Question: I'm working on a ECDH key-exchange implementation at the moment. I am using the P-384 curve for that. Other curves would be possible too, but I think the implementations should be quite similar.
Client (Javascript) and Server(Java) want to find a shared secret and therefore
1) The server creates a public and a private key.
2) The server sends the the public key to the client.
: The public key is long.
3) The client creates private and public key.
: public key is and the private key has 48 bytes.
4) The client tries to calculate the shared secret. However,I get a "Bad argument" error.
On the client-side i use Google-Closure-Library with the e2e package. ( <URL>
For implementation i had a look in the ecdh.js and the ecdh_test.html files.
My implementation on client side looks like that:
'''
var serverPublicKeyStringAsHex = "3076301006072a8648ce3d020106052b8104....." //*
var serverPublicKey = goog.crypt.hexToByteArray(serverPublicKeyStringAsHex)
var bobKeyPair = e2e.ecc.Protocol.generateKeyPair("P_384");
var bobECDH = new e2e.ecc.Ecdh("P_384");
var bobMessage = bobECDH.bob(serverPublicKey, bobKeyPair['privKey']);
'''
As mentioned, I get a "bad argument" error in the console.
More detailed:

I wanted to know if this error might appear because the length of the servers public key is wrong? If that's the reason, what might be the problem in my implementation? I am using the same EC on server-side.
With this <URL>
Thanks for any kind of help, as I have spent so many hours on that problem and don't know what I could try next..
*If it is important to know, that's the full public key:
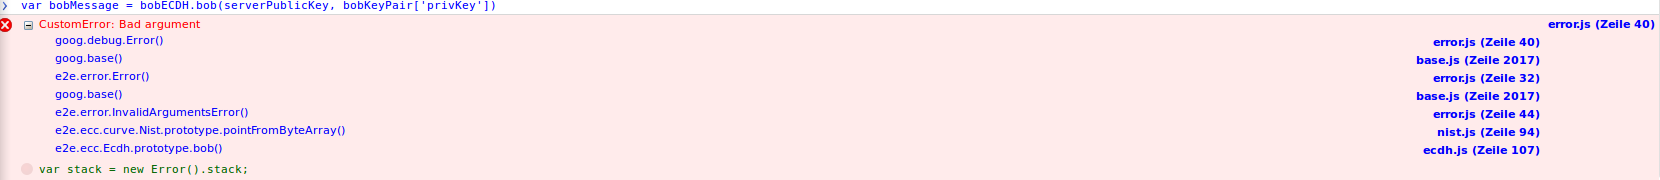
Answer: What you have here is an <URL> within the public key.